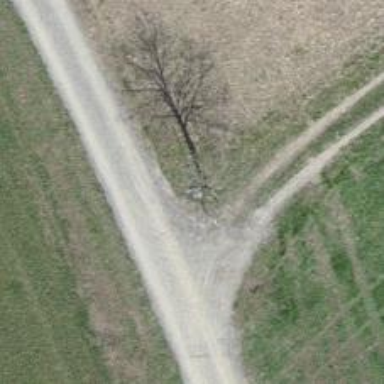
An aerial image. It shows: Wayside cross with historic significance.